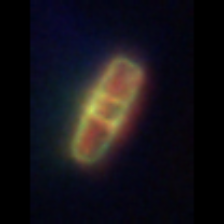
Taxon: Pennate
Group: Diatoms